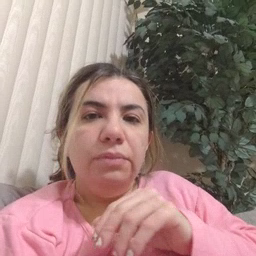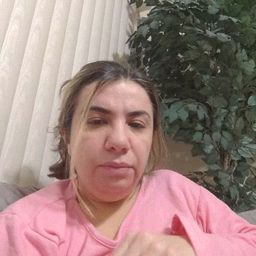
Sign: pig